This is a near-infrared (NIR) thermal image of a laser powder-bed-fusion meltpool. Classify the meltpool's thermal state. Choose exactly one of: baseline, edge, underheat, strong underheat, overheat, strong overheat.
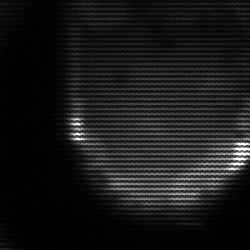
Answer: edge